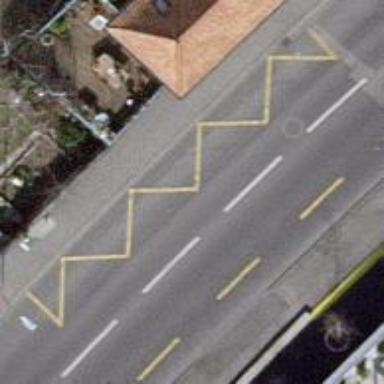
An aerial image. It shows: Bus stop with designated stop position for public transport.